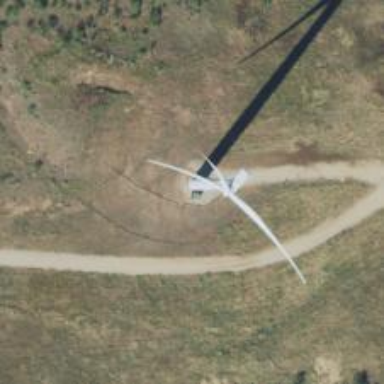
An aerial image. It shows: Wind generator powered by wind. The generator type is horizontal axis and it uses wind turbines.